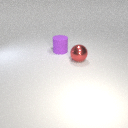
large red metal sphere in front of large purple rubber cylinder